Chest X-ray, AP view. Patient: 58 years old, sex F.
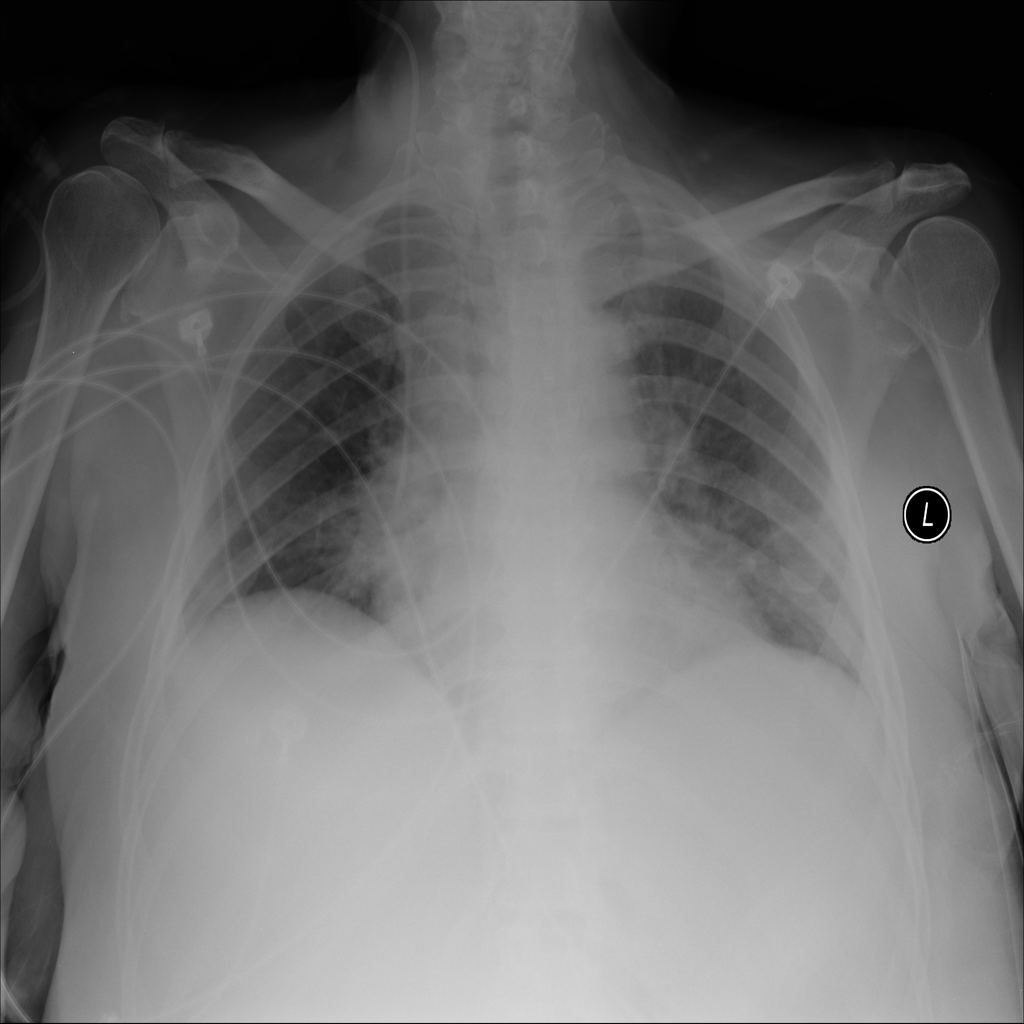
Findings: Atelectasis, Infiltration